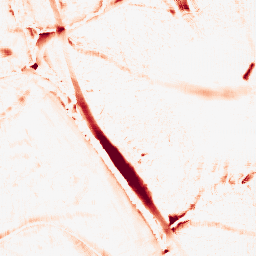
Category: morphological
Decomposition family: morphological_ellipse
Decomposition parameters: operation: opening
width: 20
height: 20
Upsampling method: fft_zeropad
Upsampling parameters: scale: 4
Upsampling scale: 4